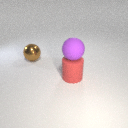
large brown metal sphere to the left of large red rubber cylinder